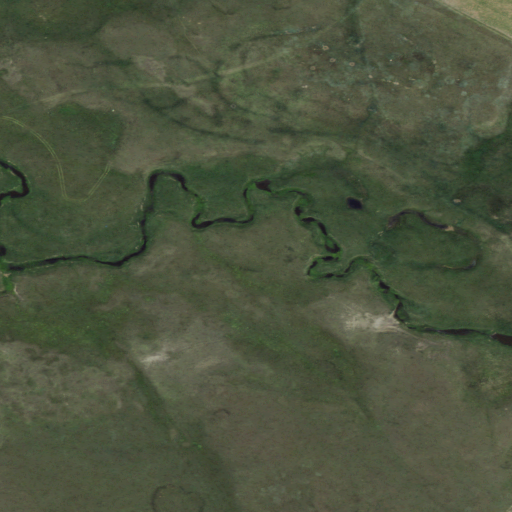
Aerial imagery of valley in South Dakota named Tailor Draw containing grassland and cultivated crops